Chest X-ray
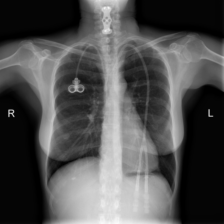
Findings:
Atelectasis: negative
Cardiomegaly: negative
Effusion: negative
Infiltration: positive
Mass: negative
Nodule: positive
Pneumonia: negative
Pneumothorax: negative
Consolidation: negative
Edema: negative
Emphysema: negative
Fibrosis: negative
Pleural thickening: negative
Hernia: negative